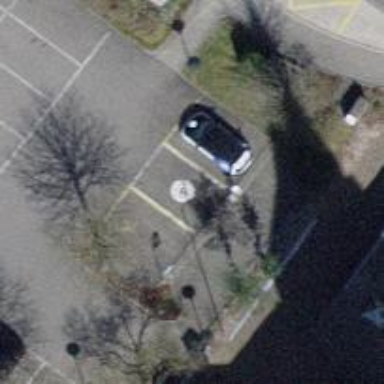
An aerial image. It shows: Charging station.